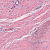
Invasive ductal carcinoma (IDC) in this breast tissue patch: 1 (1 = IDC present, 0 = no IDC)